Question: Count the number of objects in the diagram.
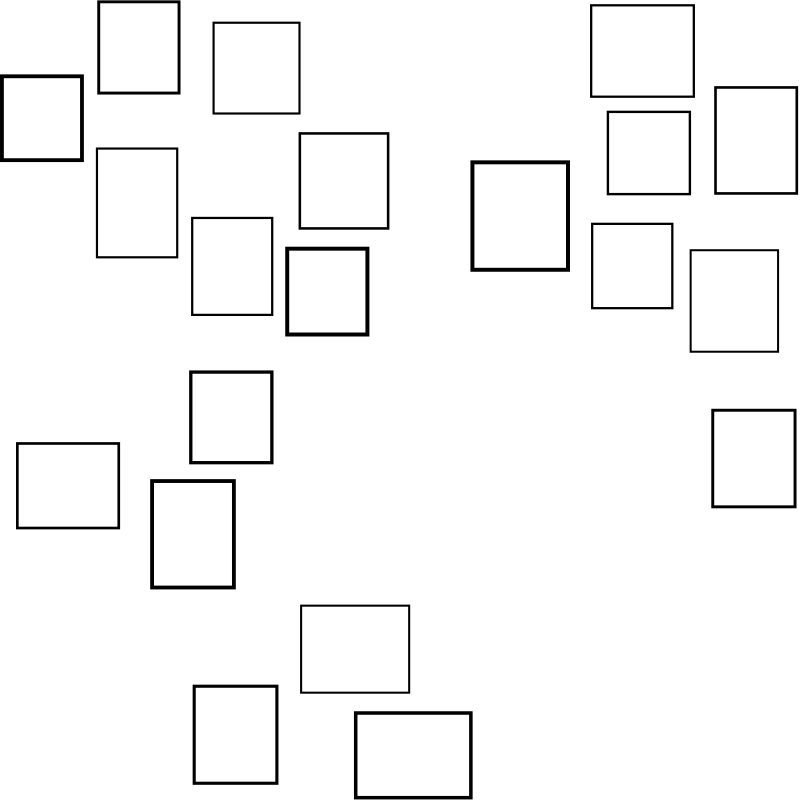
Answer: 20